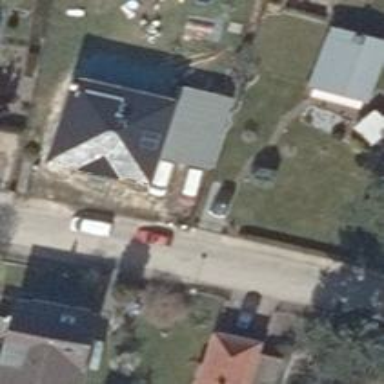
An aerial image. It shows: Driveway.